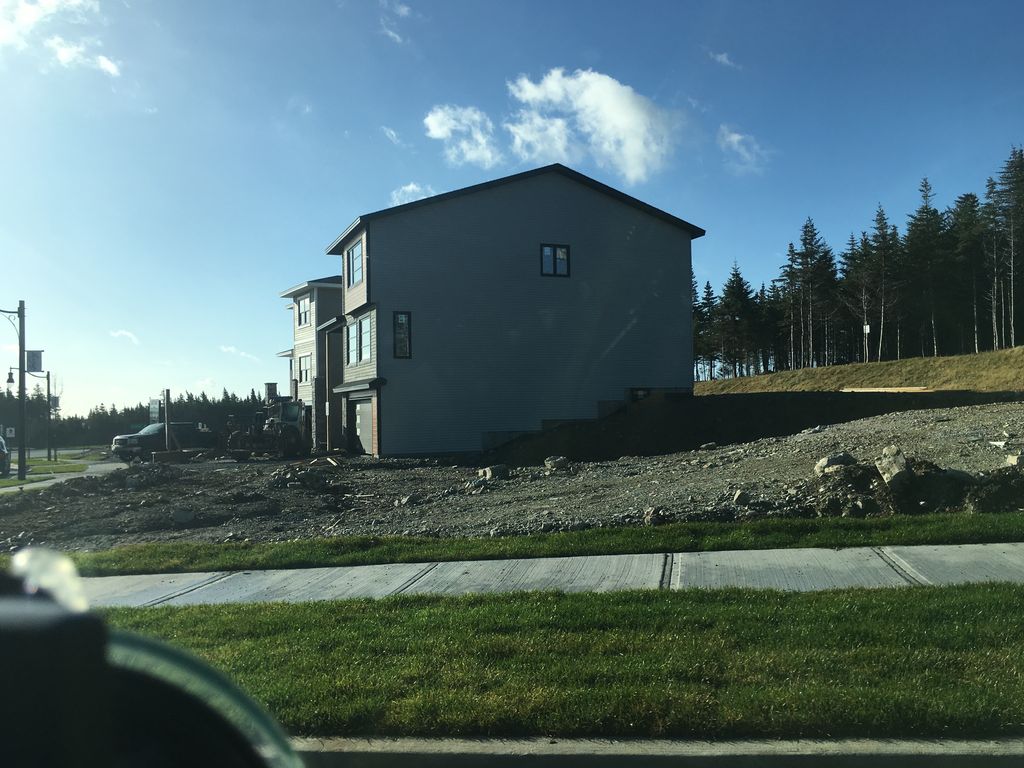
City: st_johns